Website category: sports
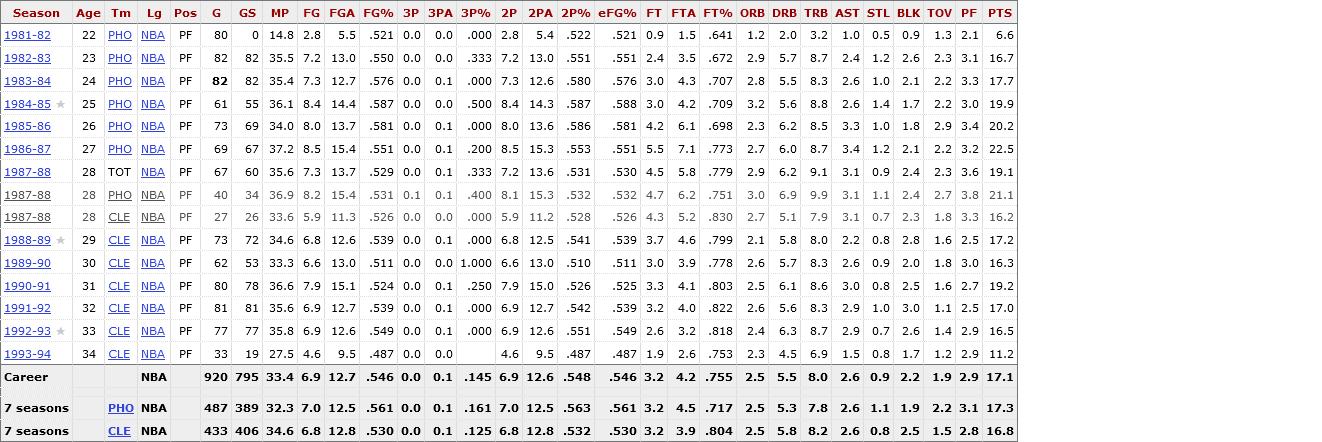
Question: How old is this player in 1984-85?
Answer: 25

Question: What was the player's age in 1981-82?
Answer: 22

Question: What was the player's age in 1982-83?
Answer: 23

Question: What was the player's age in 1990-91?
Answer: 31

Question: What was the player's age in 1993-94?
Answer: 34

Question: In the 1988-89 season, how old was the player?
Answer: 29

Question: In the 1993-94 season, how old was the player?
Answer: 34

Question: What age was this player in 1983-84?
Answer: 24

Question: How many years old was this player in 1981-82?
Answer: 22

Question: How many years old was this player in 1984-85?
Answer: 25

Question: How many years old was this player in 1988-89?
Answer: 29

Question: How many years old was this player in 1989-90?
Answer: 30

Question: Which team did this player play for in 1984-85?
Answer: PHO

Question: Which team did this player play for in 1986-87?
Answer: PHO

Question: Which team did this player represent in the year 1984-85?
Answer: PHO

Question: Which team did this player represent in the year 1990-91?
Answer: CLE

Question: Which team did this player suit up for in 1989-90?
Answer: CLE

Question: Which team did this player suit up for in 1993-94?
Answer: CLE

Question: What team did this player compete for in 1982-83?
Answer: PHO

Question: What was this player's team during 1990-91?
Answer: CLE

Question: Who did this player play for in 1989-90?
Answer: CLE

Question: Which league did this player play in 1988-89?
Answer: NBA

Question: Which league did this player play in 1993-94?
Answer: NBA

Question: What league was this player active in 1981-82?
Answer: NBA

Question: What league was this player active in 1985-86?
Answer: NBA

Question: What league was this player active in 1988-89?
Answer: NBA

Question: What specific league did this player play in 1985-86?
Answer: NBA

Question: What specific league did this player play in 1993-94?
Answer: NBA

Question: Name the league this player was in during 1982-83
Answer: NBA

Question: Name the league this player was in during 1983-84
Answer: NBA

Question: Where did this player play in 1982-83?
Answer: NBA

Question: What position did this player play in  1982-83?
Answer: PF

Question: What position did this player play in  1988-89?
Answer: PF

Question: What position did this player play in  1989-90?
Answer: PF

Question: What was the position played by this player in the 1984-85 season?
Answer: PF

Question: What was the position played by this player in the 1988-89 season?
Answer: PF

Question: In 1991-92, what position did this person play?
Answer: PF

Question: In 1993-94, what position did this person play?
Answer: PF

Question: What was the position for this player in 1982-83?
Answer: PF

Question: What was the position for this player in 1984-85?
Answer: PF

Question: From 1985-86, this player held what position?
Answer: PF

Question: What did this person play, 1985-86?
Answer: PF

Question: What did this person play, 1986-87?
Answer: PF

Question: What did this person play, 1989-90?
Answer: PF

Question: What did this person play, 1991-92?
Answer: PF

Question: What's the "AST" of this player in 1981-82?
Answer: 1.0

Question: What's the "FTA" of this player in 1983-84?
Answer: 4.3

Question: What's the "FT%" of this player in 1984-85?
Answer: .709

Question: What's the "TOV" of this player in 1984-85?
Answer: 2.2

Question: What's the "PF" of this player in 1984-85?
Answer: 3.0

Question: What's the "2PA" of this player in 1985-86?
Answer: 13.6

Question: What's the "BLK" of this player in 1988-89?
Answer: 2.8

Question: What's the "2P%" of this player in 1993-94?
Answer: .487

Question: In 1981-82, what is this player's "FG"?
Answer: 2.8

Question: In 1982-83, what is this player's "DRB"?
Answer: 5.7

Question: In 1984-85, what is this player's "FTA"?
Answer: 4.2

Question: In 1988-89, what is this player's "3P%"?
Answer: .000

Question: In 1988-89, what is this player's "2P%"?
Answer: .541

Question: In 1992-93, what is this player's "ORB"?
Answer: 2.4

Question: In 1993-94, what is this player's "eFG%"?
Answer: .487

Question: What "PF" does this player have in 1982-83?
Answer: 3.1

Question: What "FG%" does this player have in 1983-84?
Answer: .576

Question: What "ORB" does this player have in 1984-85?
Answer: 3.2

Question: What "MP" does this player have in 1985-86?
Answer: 34.0